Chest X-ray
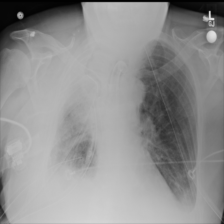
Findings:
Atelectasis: negative
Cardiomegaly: negative
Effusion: positive
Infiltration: negative
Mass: negative
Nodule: negative
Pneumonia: negative
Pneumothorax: negative
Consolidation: negative
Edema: negative
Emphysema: negative
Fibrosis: negative
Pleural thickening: negative
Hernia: negative